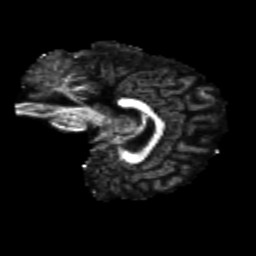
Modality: FA
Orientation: sagittal
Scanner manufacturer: siemens
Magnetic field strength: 3 T
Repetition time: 4.16 s
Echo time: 0.0806 s